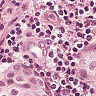
Metastatic tissue present: yes